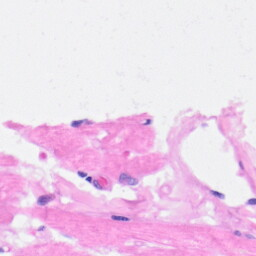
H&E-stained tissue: Heart